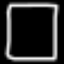
Label: square